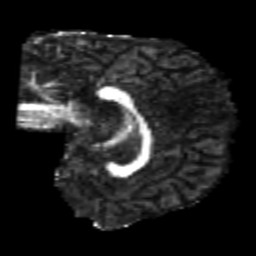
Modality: FA
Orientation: sagittal
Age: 25
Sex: male
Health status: healthy
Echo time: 0.074 s